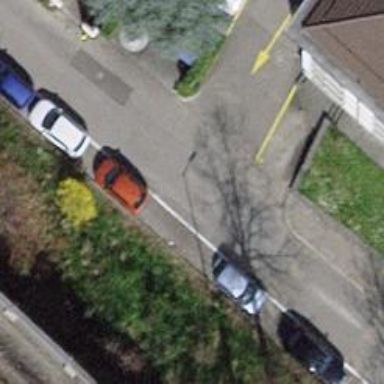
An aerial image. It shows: Rumble strip for traffic calming.